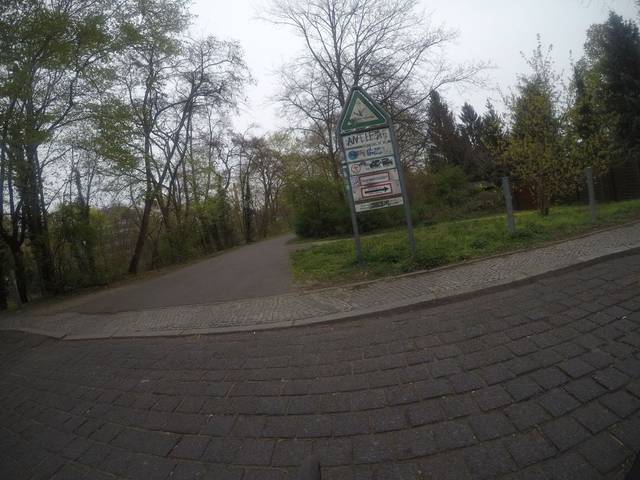
Region: Germany
Coordinates: 52.459, 13.448